Field crop: tomato
Growth stage: 2
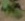
Species: solanum